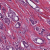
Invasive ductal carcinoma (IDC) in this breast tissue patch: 1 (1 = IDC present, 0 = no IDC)